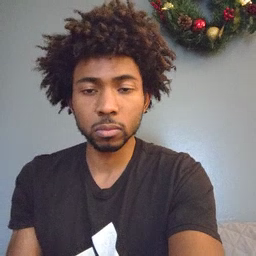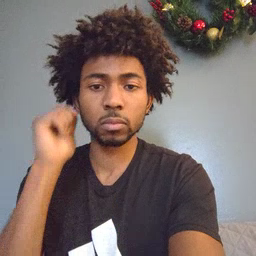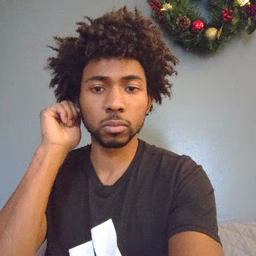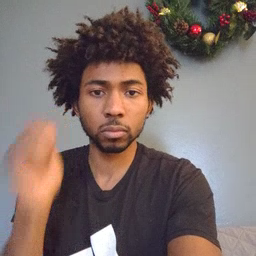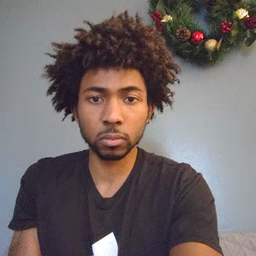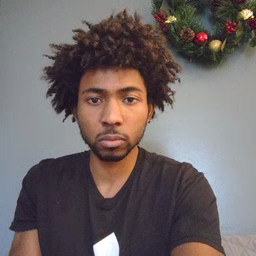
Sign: ear